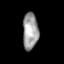
Tissue: skin
Cell type: Epithelial cells
Senescence score: 0.7807
Nuclear area (px): 559
Mean DAPI intensity: 158.106